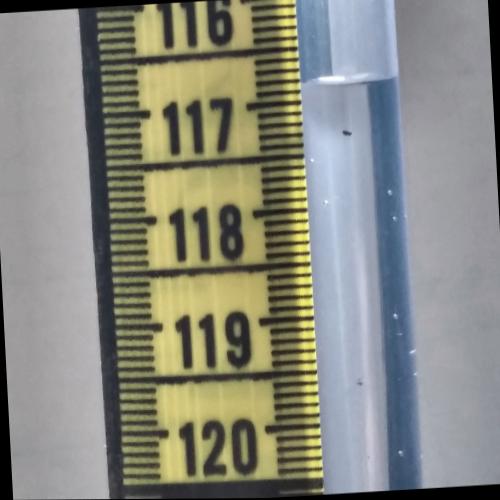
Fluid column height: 116.9 cm